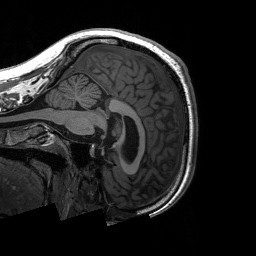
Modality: T1w
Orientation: sagittal
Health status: ill
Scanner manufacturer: siemens
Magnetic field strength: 3 T
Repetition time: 2.3 s
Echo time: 0.00226 s